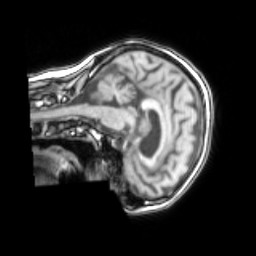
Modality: T1w
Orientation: sagittal
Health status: ill
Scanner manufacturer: siemens
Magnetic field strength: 3 T
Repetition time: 0.00315 s
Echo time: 0.00137 s